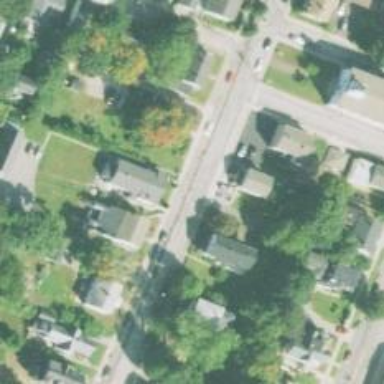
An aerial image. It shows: Residential driveway serving as service road.